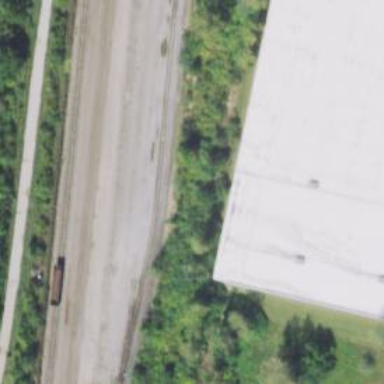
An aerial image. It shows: Railway yard used for servicing trains.